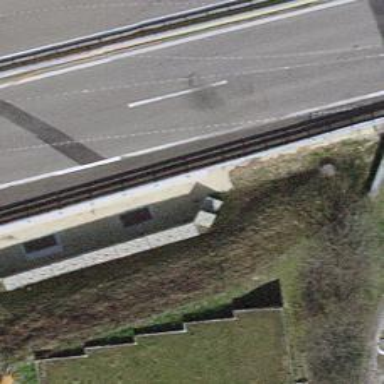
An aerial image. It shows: Retaining wall.